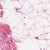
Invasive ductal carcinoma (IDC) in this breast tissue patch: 0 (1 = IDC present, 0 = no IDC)